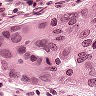
Metastatic tissue present: yes